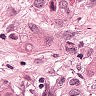
Metastatic tissue present: yes